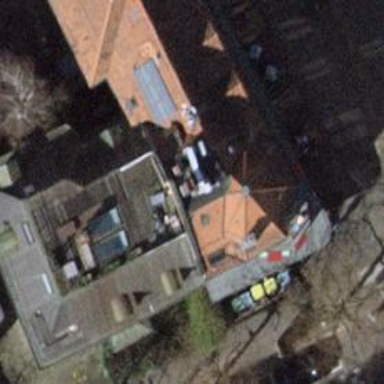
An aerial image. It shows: Restaurant.